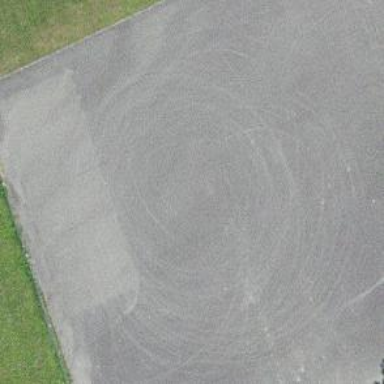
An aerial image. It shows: Multi-sport pitch with asphalt surface.